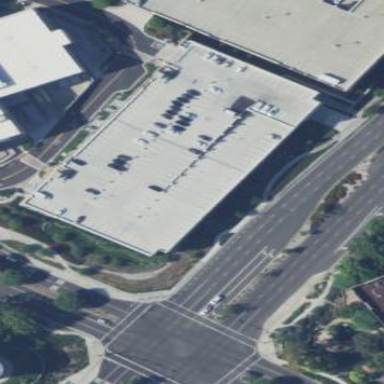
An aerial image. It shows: Multi-storey parking building.